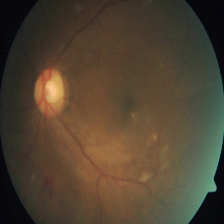
Diabetic retinopathy grade: Severe